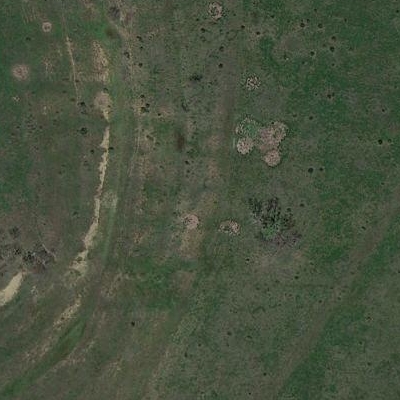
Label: aGrass